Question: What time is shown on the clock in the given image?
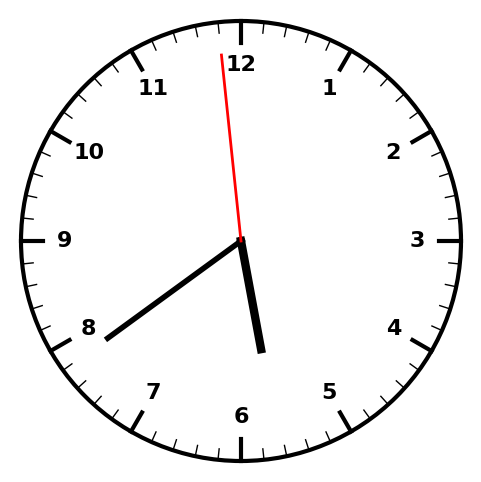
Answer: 05:38:59